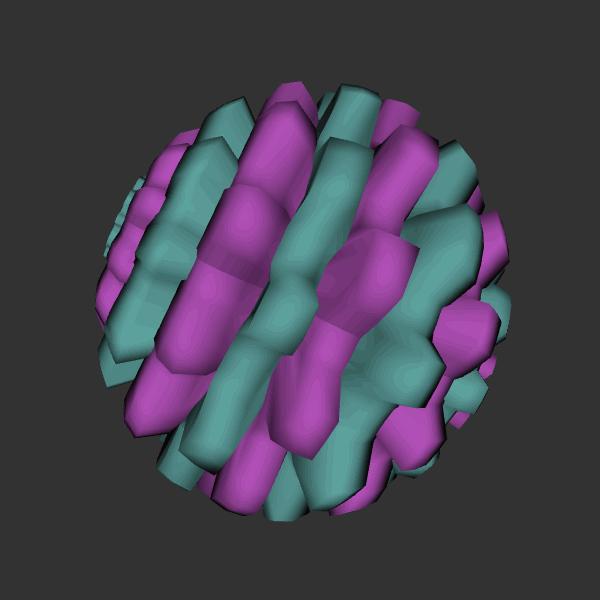
Background: dark